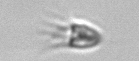
Label: Balanion